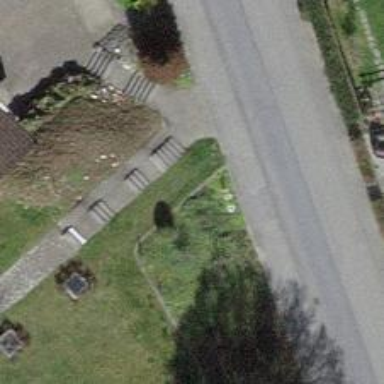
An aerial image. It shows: Road with steps.